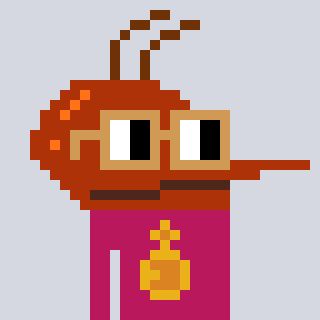
a pixel art character with square brown glasses, a mosquito-shaped head and a darkpink-colored body on a cool background